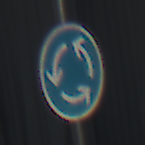
Verkehrszeichen: Kreisverkehr
Umgebung: Outdoor, Urban
Tageszeit: MorningAfternoon
Wetter: Clear
Licht: Natural
Jahreszeit: NotSpecified
Kontrast: HighContrast